CT angiography, arterial phase; slice 275 of 322; volume shape [512, 437, 322], voxel spacing [0.7773, 0.7773, 2.0] mm
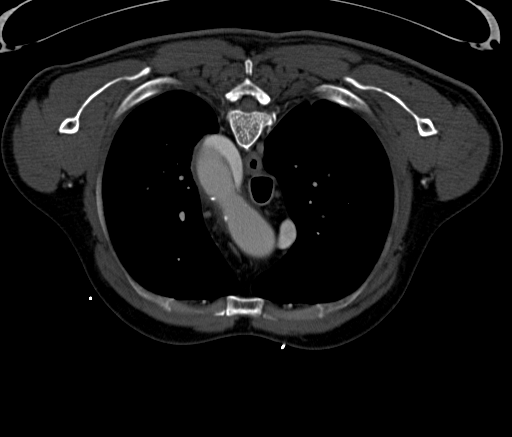
True lumen volume: 167.89 mL
False lumen volume: 110.45 mL